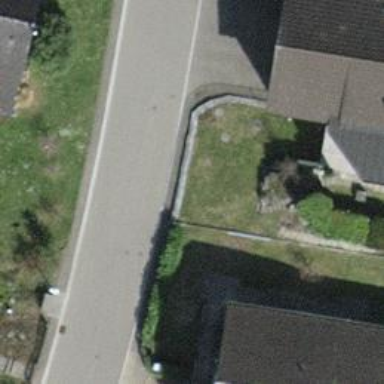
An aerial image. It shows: Hedge acting as barrier.